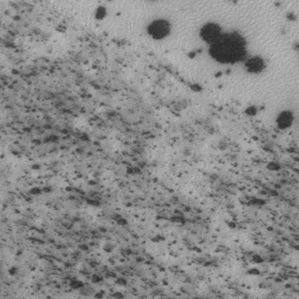
Label: frost